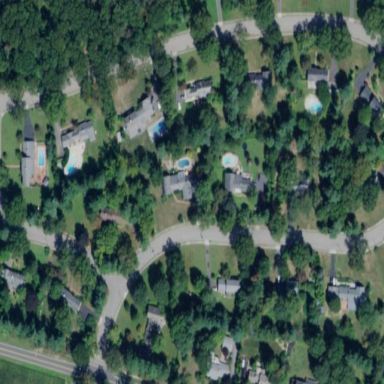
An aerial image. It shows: Residential area within neighborhood.